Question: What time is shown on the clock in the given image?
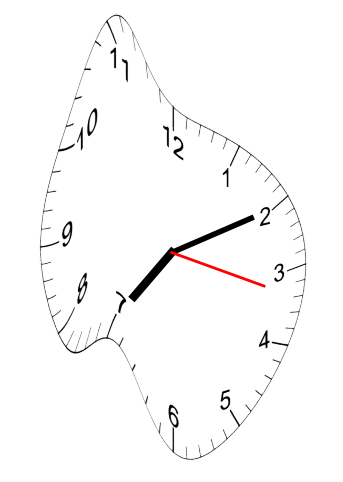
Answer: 07:10:17